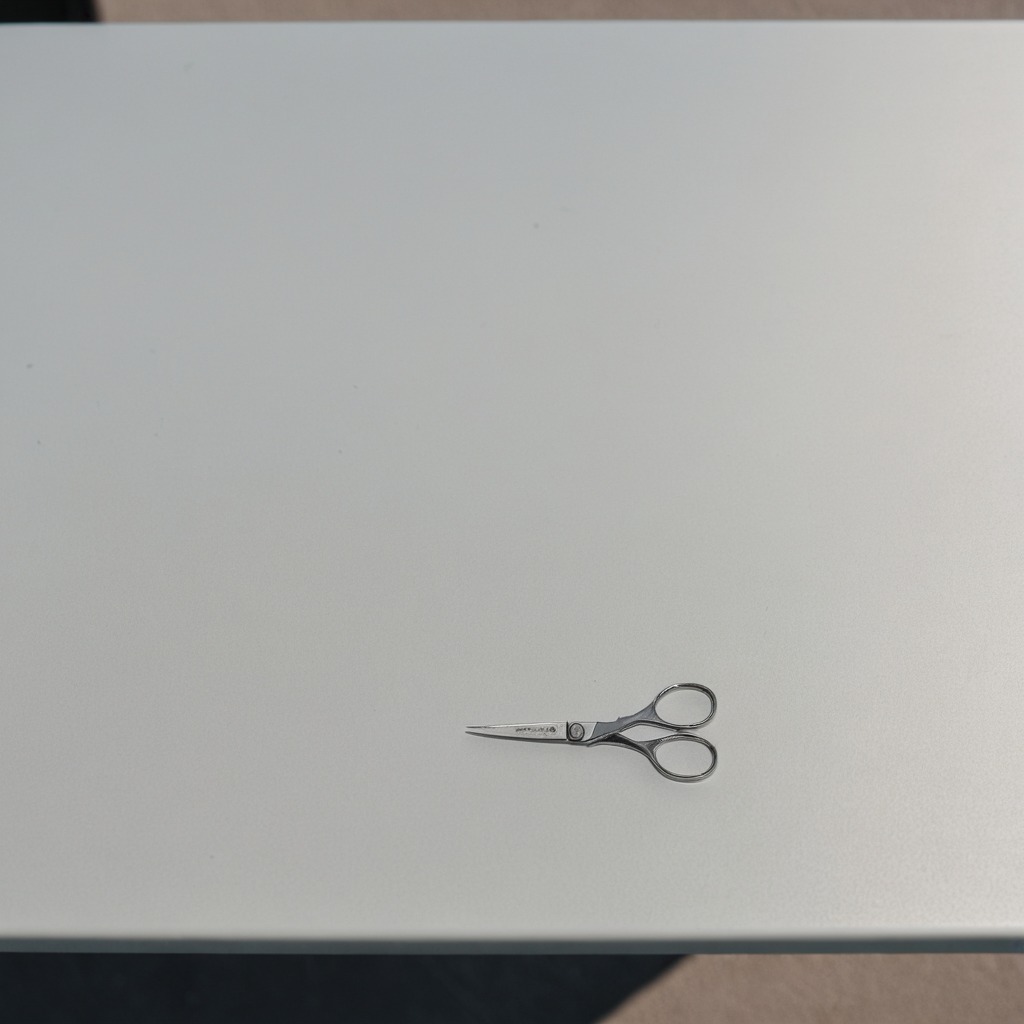
A scissor is lying on the table.